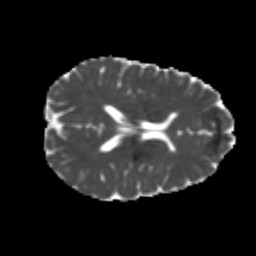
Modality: MD
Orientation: axial
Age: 21
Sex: female
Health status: healthy
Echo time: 0.074 s